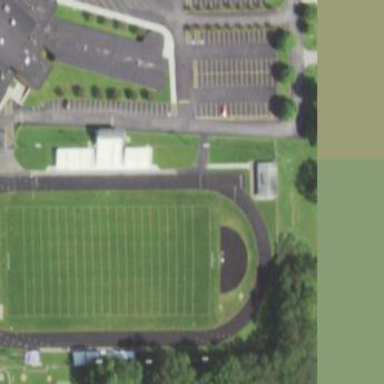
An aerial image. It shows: Pitch for American football.